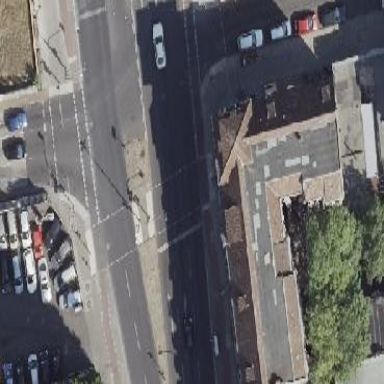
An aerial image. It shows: Junction.